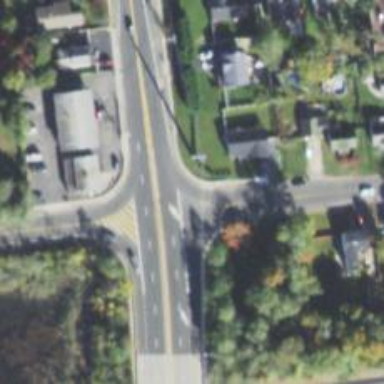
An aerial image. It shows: Secondary road intersecting in cloverleaf junction.